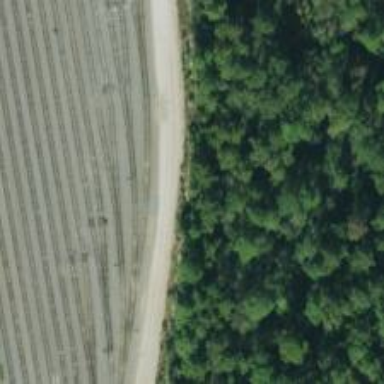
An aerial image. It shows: Railway siding with rails.